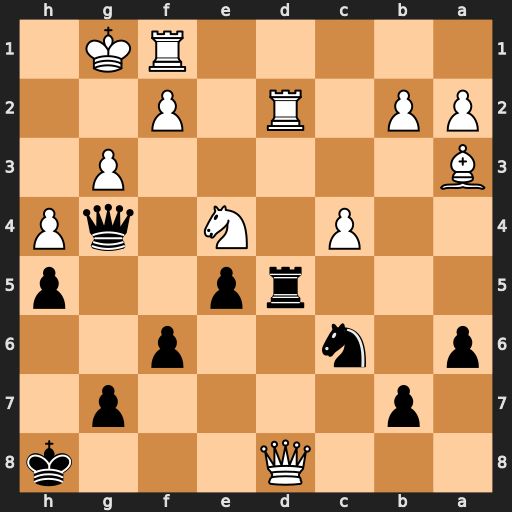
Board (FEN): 3Q3k/1p4p1/p1n2p2/3rp2p/2P1N1qP/B5P1/PP1R1P2/5RK1
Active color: b
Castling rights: -
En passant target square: -
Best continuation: Rxd8 Rxd8+ Nxd8